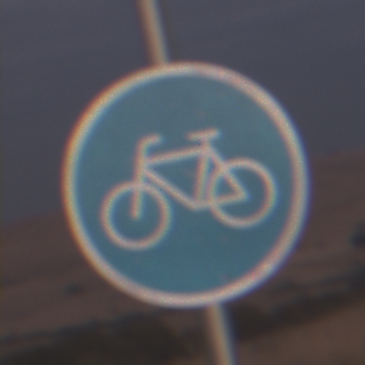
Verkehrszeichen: Radweg
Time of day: SunriseSunset
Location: Outdoor (Nature)
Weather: PartlyCloudy
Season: NotSpecified
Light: Natural